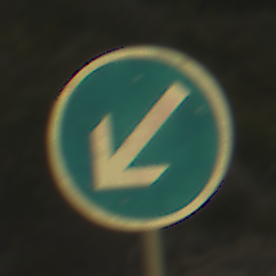
Verkehrszeichen: VorgeschriebeneVorbeifahrtLinks
Umgebung: Outdoor, Nature
Tageszeit: Midday
Wetter: Overcast
Licht: Natural
Jahreszeit: NotSpecified
Kontrast: LowContrast